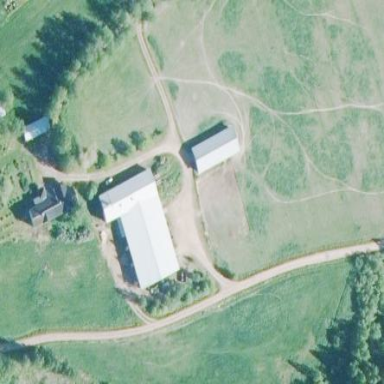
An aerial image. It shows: Farmyard area.